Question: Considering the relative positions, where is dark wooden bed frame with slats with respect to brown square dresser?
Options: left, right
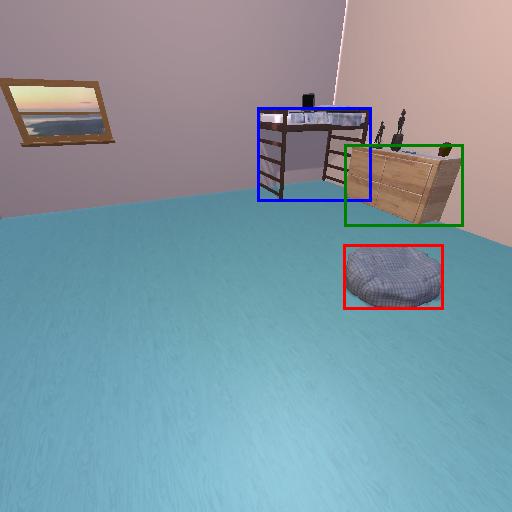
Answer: left